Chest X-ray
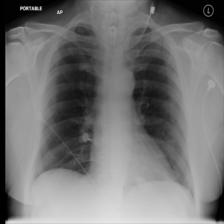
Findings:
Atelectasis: negative
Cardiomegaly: negative
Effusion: negative
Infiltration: negative
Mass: negative
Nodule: negative
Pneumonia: negative
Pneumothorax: negative
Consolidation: negative
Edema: negative
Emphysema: negative
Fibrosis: negative
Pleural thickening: negative
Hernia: negative